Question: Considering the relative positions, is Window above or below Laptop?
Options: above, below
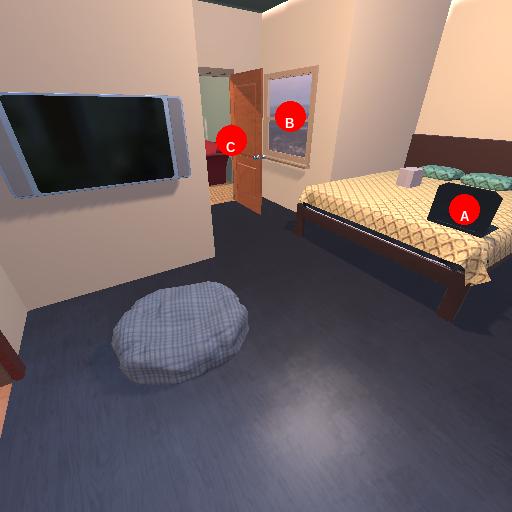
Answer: above